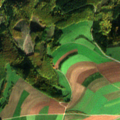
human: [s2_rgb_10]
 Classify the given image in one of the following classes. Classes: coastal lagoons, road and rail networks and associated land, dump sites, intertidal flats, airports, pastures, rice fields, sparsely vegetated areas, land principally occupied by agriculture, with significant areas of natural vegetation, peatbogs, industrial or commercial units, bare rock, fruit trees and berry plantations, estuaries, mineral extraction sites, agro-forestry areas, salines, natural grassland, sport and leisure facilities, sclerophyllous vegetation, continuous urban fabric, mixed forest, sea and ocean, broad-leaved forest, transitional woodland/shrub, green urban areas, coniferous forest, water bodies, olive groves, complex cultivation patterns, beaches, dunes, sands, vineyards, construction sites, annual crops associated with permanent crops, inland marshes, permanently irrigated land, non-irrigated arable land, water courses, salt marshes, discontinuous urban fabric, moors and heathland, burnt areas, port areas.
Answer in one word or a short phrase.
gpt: non-irrigated arable land, pastures, mixed forest